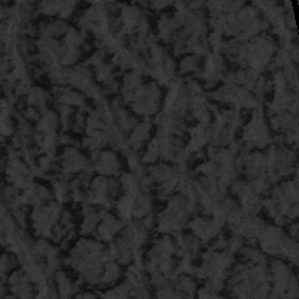
Label: frost